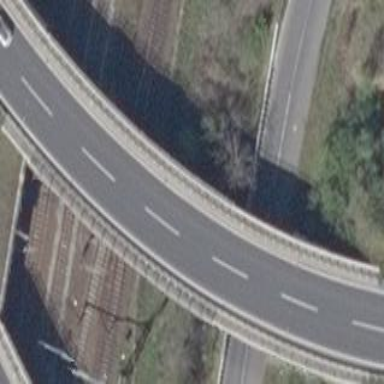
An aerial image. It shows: Bridge with beam structure.